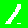
Digit: 1